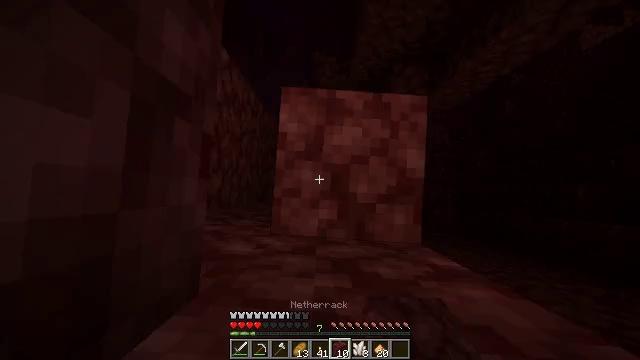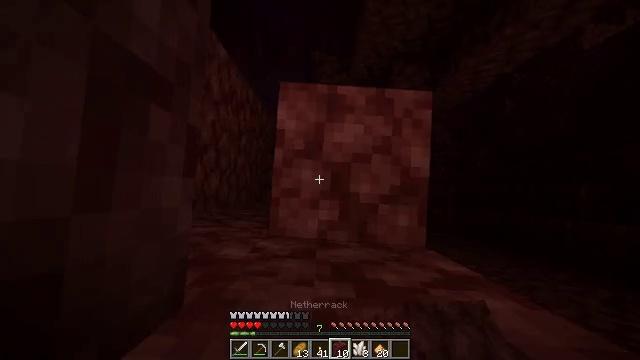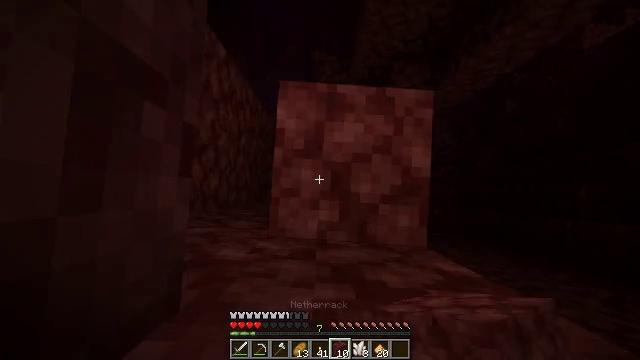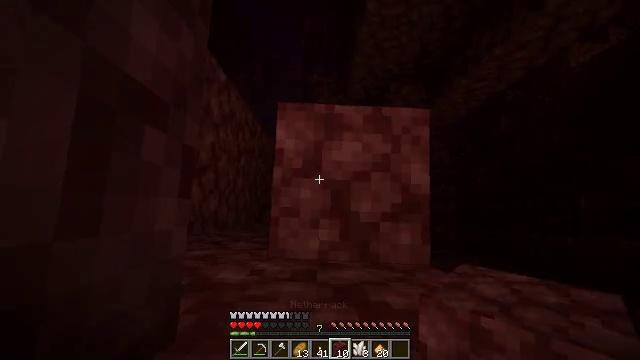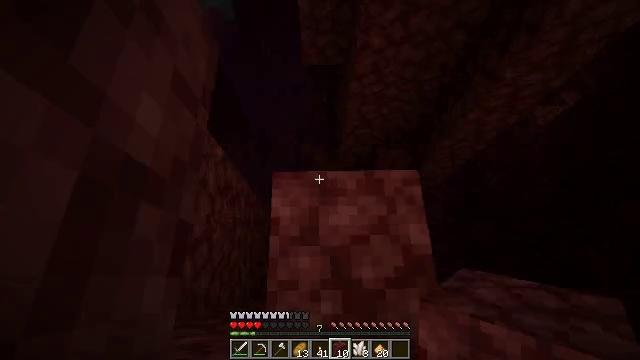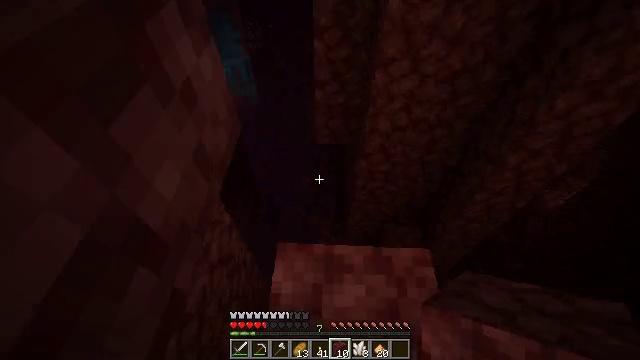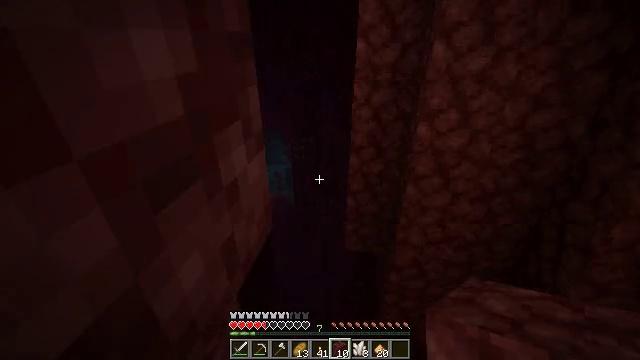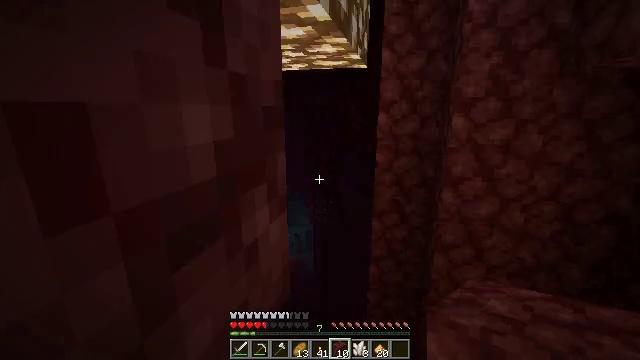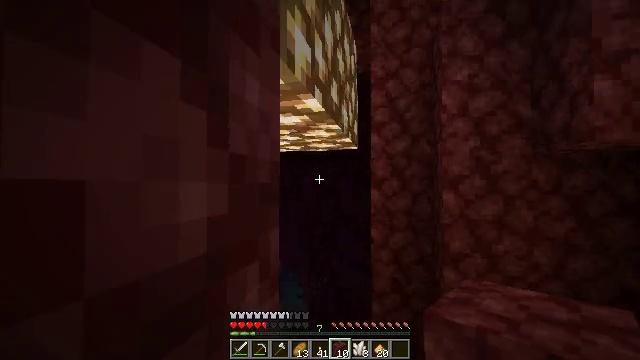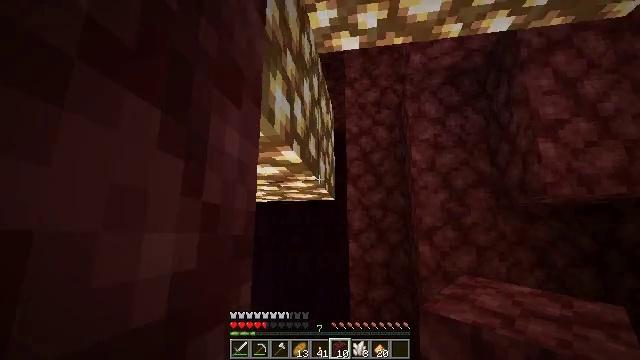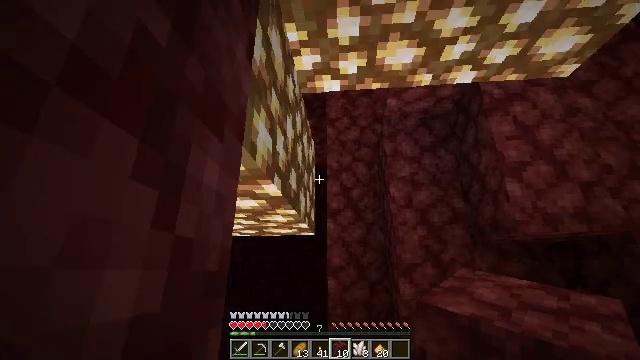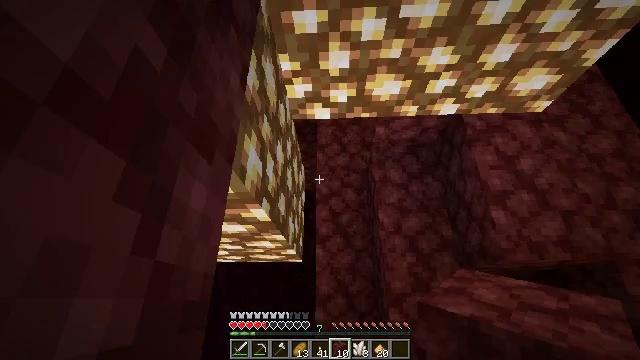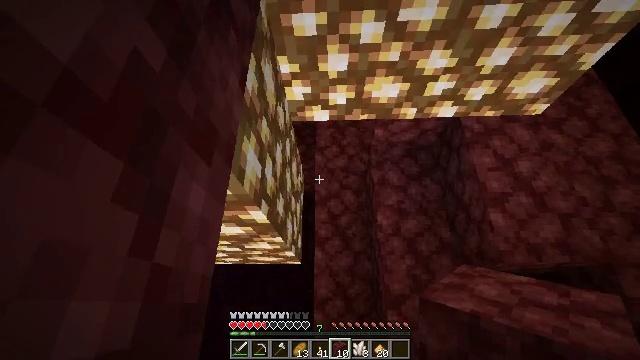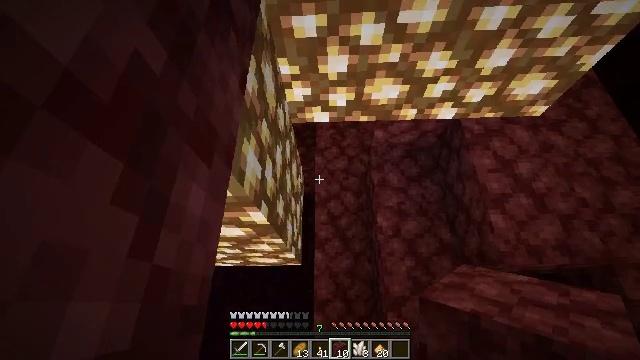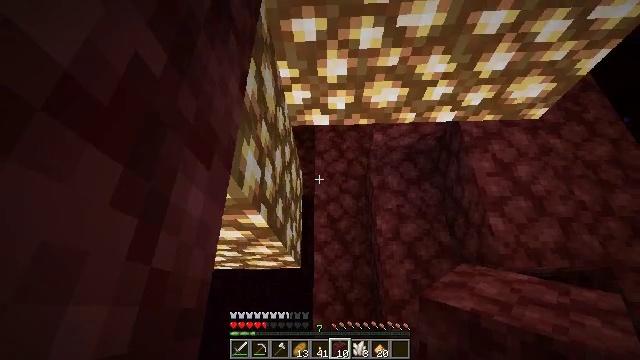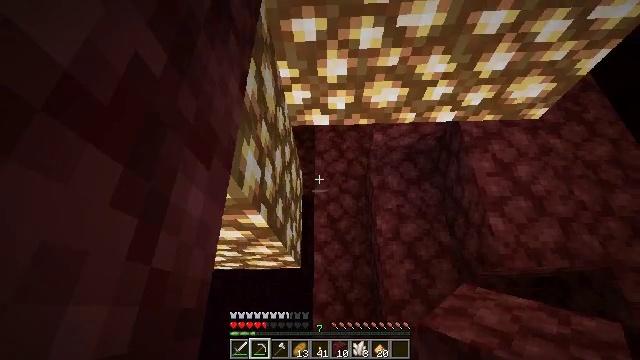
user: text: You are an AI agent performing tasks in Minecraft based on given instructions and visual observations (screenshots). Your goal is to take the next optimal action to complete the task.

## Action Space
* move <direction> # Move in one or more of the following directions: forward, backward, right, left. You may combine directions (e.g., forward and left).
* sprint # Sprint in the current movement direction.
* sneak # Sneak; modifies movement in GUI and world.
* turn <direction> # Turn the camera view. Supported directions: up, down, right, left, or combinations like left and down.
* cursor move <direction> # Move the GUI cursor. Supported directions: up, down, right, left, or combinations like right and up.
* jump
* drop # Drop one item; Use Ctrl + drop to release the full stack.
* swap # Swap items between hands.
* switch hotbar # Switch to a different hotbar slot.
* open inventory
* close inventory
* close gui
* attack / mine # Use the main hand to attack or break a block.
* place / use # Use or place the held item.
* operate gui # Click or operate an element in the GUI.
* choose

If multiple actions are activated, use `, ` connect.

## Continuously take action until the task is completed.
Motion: motion action
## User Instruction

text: Break the glowstone to gather its dust.
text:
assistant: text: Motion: no_op
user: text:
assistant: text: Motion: no_op
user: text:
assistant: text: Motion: turn right and up
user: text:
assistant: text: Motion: turn right and up
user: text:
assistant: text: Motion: turn left and up
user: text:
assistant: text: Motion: turn left and up
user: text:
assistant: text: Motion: turn left and up
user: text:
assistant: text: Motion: turn right and up
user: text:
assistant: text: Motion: turn right and up
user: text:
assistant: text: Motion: turn right and up
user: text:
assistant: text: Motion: turn right and up
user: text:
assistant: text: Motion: no_op
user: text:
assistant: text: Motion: no_op
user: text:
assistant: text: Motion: no_op
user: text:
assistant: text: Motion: switch to hotbar 2
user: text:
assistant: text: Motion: switch to hotbar 2
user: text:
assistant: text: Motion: switch to hotbar 2
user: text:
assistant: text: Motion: turn left and up, switch to hotbar 2
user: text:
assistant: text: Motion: turn right and up
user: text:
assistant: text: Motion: turn right and up
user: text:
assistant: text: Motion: turn up
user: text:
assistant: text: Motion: no_op
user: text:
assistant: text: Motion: attack / mine
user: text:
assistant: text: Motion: attack / mine
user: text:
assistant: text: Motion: attack / mine
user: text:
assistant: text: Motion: attack / mine
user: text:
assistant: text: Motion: attack / mine
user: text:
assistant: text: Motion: attack / mine
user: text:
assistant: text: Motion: attack / mine
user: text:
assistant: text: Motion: attack / mine